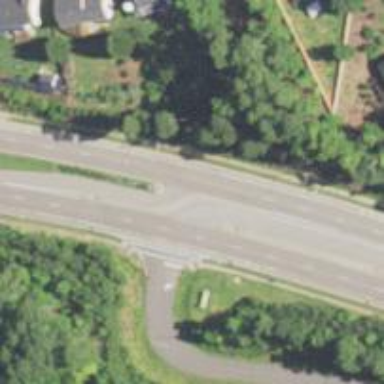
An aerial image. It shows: Secondary link road.